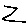
Label: zigzag